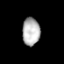
Tissue: prostate
Cell type: Endothelial cells
Senescence score: 0.3097
Nuclear area (px): 484
Mean DAPI intensity: 178.475